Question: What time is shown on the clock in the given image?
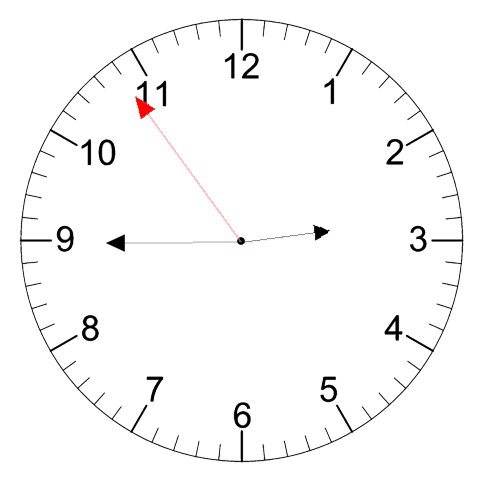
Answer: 02:44:54